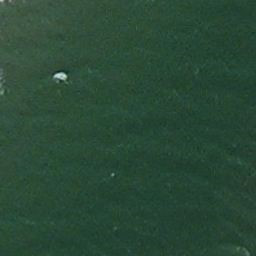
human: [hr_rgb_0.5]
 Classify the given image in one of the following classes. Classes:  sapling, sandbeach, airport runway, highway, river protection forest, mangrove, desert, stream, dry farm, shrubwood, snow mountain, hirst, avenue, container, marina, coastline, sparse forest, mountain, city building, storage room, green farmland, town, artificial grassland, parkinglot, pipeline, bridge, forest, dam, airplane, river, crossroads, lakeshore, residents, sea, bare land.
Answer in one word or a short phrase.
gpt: sea